Interaction volume radius: 5 \u00c5
Interaction volume height: 10 \u00c5
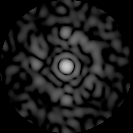
Disorder parameter: 0.8564